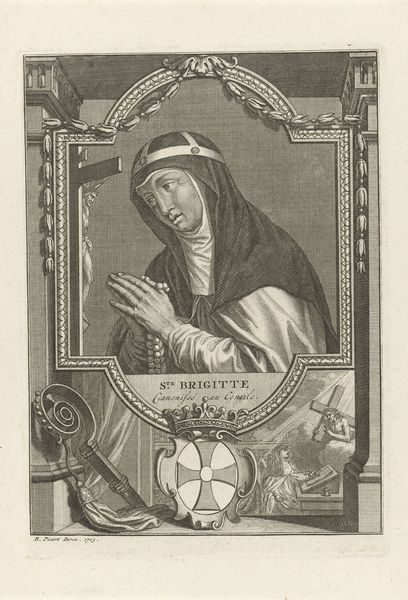
Titel: Heilige Brigitta van Zweden
Künstler: Bernard Picart
Standort: Amsterdam
Institution: Rijksmuseum
Schlagwörter: gravure, prière, voile, croix, vision, crucifix, religieuse, cadre, encadrement, guirlande, crosse, oraison, brigitte, xadre